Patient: sex F, age 75
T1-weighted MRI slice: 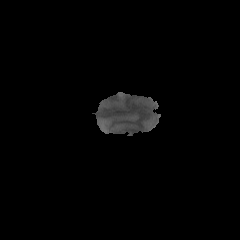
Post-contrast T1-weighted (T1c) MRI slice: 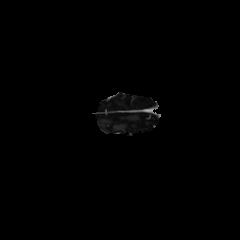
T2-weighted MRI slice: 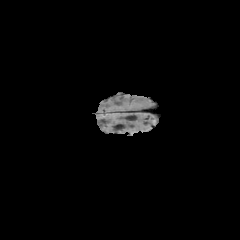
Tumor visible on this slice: no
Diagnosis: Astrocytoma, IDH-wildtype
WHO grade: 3